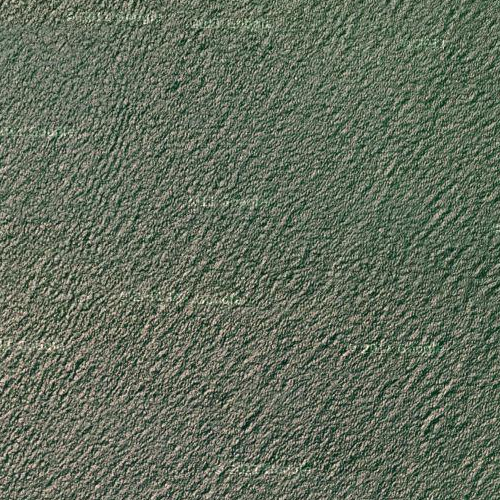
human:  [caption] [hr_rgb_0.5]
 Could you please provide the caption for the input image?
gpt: A part of ocean with deep green waters a red line at the corner .

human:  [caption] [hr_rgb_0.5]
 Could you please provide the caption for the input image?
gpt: This is a part of deep green sparkling sea with a red line at the corner .

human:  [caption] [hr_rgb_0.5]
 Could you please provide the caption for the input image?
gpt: This is a part of ocean with deep green water and a red line at the corner .

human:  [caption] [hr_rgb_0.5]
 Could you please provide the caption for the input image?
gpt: This is a part of deep green sparkling sea a red line at the corner .

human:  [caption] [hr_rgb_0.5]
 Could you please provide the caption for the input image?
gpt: This is a part of ocean with deep green water shining .